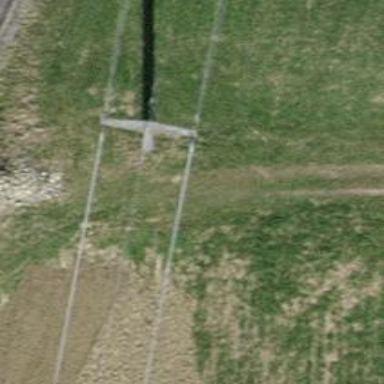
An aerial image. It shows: Three power lines with cables.